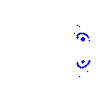
Particle: kaon